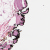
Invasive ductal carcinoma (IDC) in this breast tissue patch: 0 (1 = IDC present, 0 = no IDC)